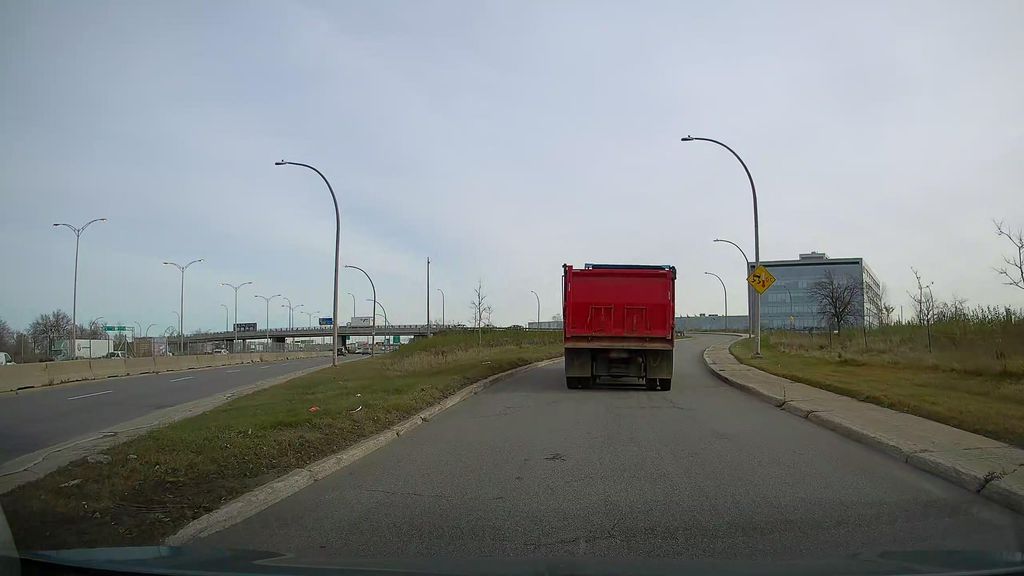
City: montreal